Question: I'm using <URL>. I want to show all the items in my array in the table titles, but only some are shown, like the list is too big to fit, but is not properly formatted. I yet don't understand how to move the dimensions for my table header.

This is my code:
'''
<?php
require('fpdf.php');
class PDF extends FPDF
{
//Load data
function LoadData($file)
{
//Read file lines
$lines=file($file);
$data=array();
foreach($lines as $line)
$data[]=explode(';',chop($line));
return $data;
}
//Colored table
function FancyTable($header,$data)
{
//Colors, line width and bold font
$this->SetFillColor(255,0,0);
$this->SetTextColor(255);
$this->SetDrawColor(128,0,0);
$this->SetLineWidth(.3);
$this->SetFont('','B');
//Header
$w=array(40,35,40,45);
for($i=0;$i<count($header);$i++)
$this->Cell($w[$i],7,$header[$i],1,0,'C',true);
$this->Ln();
$this->Cell(array_sum($w),0,'','T');
}
}
$pdf = new PDF('L', 'mm', 'A4');
//Column titles
$header=array('Name','Surname','Date','Start','Br Start','Br End','Start','End','Centre');
//Data loading
$data=$pdf->LoadData('countries.txt');
$pdf->SetFont('Arial','',12);
$pdf->AddPage();
$pdf->FancyTable($header,$data);
$pdf->Output();
?>
'''
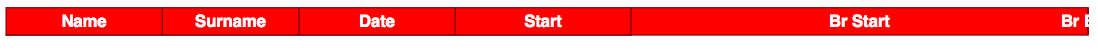
Answer: In your code:
'''
$w=array(40,35,40,45);
for($i=0;$i<count($header);$i++)
'''
if count($header) > 4 then you're in trouble... which is the case as I see in your screenshot.
For the non defined values you will have 0 as the first parameter... which means full width.
PS: turn on error reporting to see your errors, for sure php throws them.